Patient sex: M
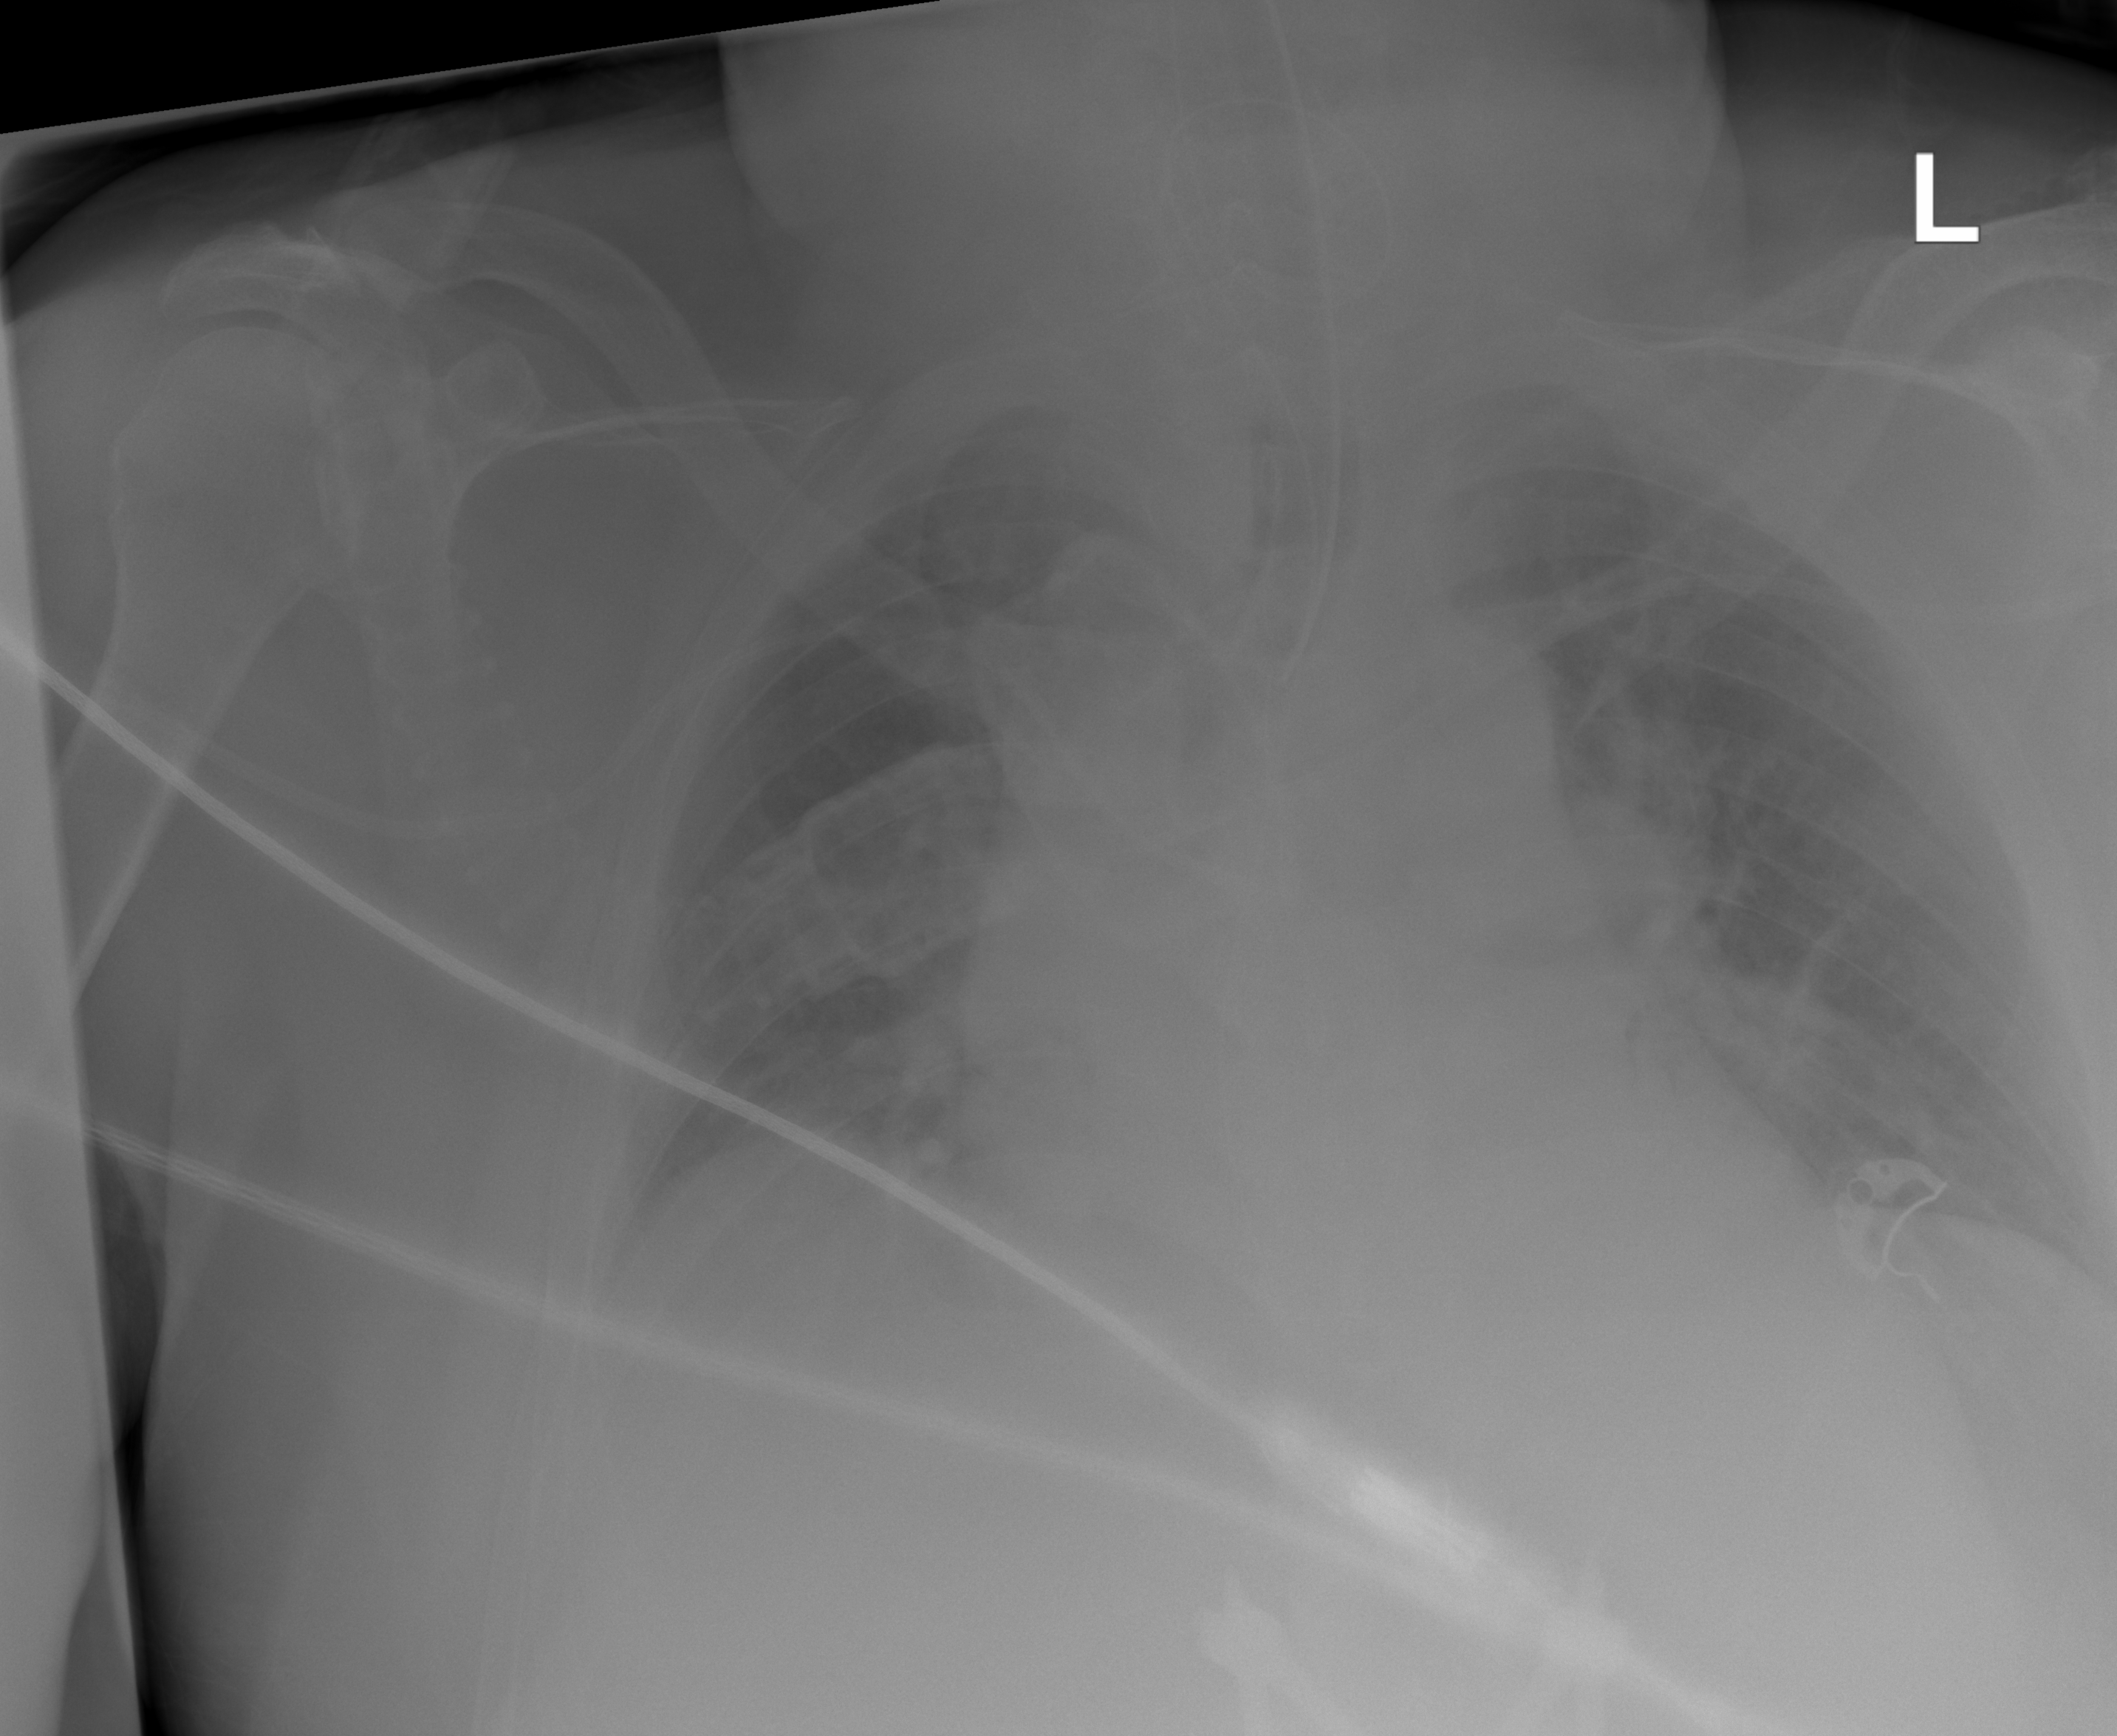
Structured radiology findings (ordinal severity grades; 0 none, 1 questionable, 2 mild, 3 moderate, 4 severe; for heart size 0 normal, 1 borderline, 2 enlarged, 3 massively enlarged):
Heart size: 2
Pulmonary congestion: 0
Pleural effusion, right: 0
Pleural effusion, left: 0
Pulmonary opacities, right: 2
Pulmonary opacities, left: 2
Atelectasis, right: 2
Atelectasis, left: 2